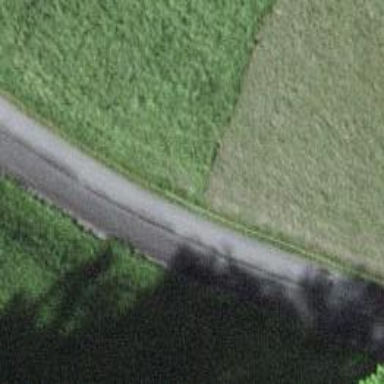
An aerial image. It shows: Well-maintained track road of grade 1.